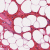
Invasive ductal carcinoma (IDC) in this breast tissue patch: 0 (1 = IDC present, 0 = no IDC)